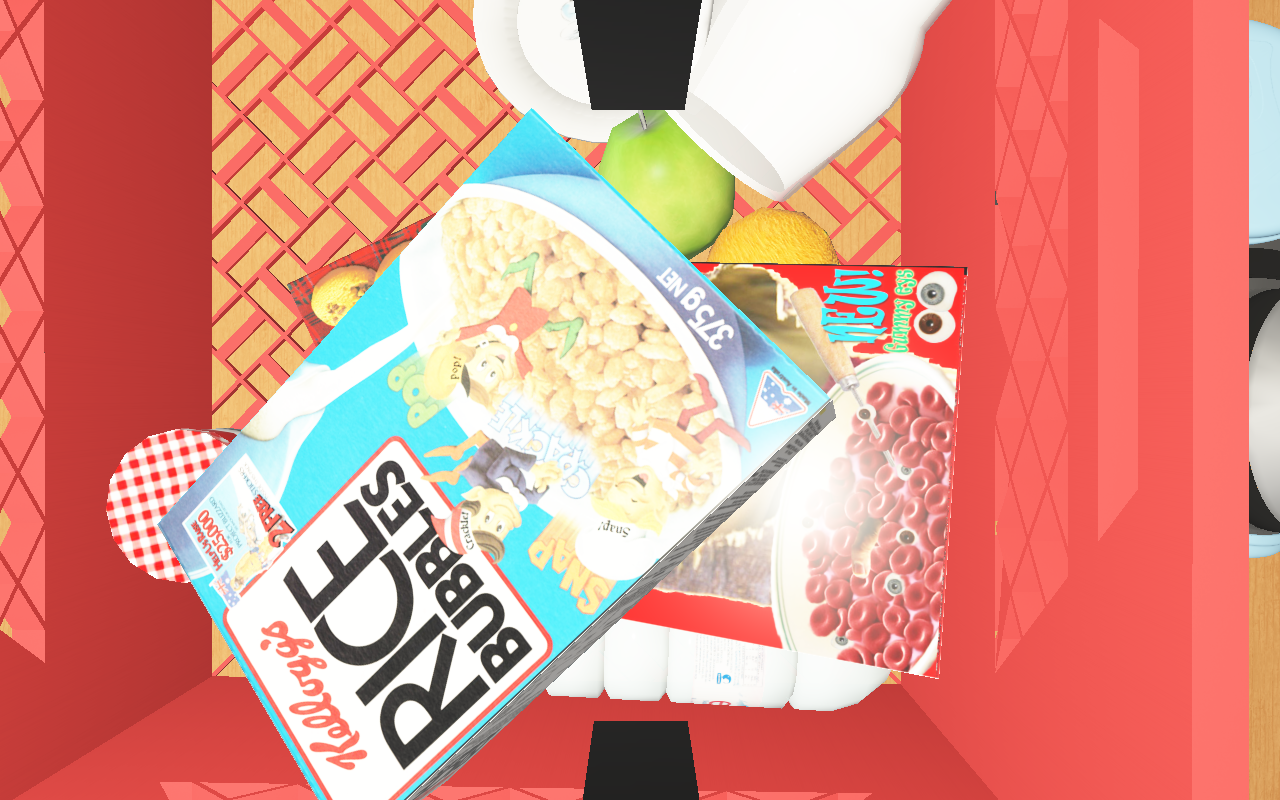
Objects in the scene:
water bottle
apple
apple
orange
orange
spoon
glass
cereal box